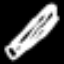
Label: pencil